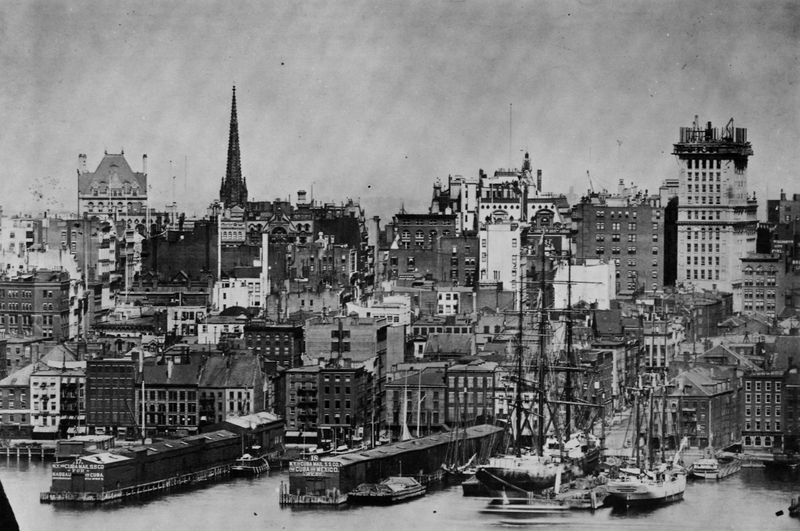
Titel: Der Pier des East River in New York
Künstler: Amerikanischer Photograph
Schlagwörter: meer, wasser, kirchturm, landschaft, see, stadt, ufer, bewegung, grau, straße, gebäude, häuser, kirche, turm, segelschiffe, ansicht, segelschiff, dächer, amerika, hafen, kähne, anleger, masten, spitz, foto, fotografie, gerüst, schwarz weiss, speicher, lagerhallen, hochhaus, großstadt, hamburg, hochhäuser, new york, docks, manhattan, manhatta